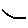
Label: line